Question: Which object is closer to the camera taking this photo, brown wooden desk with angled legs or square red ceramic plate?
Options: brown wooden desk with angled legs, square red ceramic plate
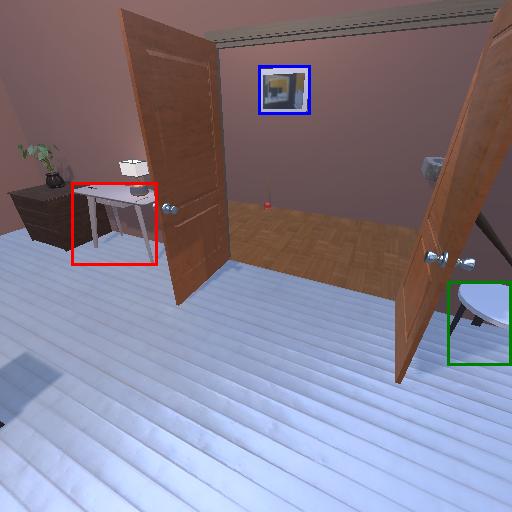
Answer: brown wooden desk with angled legs